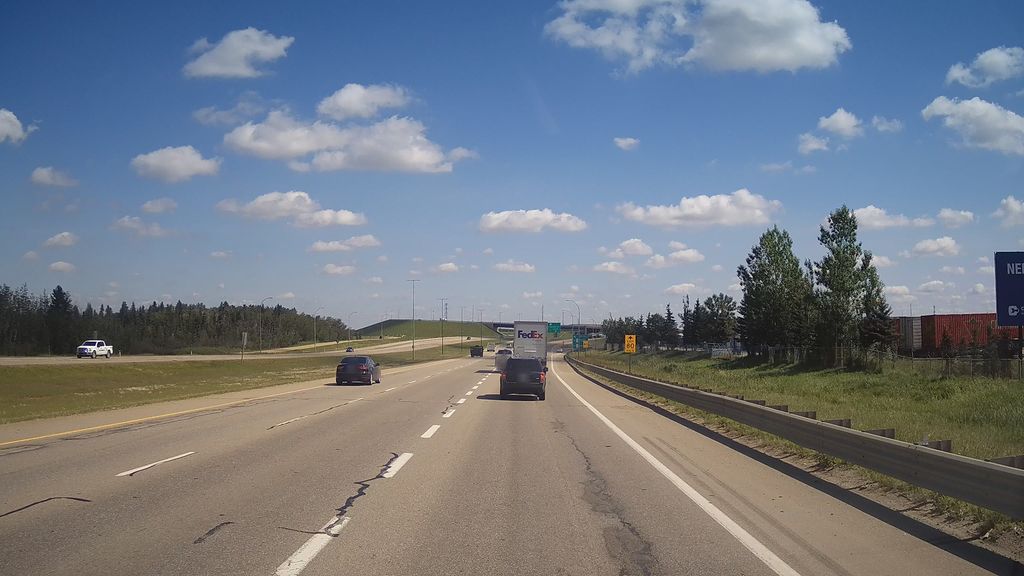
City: edmonton